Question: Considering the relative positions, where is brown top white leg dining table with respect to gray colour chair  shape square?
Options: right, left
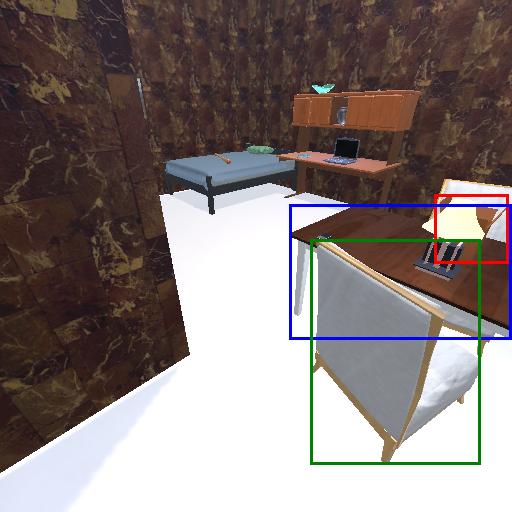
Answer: right